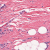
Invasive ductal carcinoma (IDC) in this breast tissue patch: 1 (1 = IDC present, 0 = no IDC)